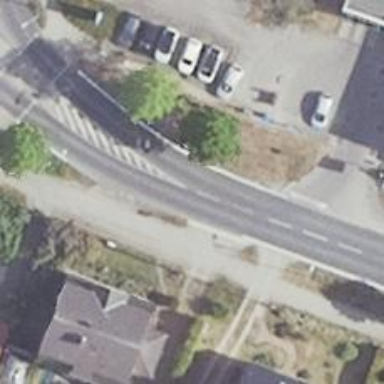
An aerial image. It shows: Secondary road with asphalt surface and lane markings.